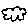
Label: cloud